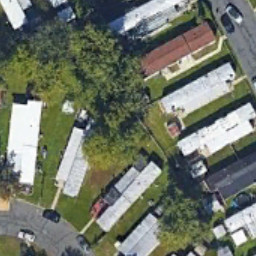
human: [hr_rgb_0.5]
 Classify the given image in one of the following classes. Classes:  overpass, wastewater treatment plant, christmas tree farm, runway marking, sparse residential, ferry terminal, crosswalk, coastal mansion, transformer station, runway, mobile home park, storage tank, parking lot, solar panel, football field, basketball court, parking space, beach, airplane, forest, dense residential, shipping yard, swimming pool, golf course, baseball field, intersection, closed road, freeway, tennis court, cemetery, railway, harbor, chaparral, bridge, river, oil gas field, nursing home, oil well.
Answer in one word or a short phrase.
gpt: mobile home park